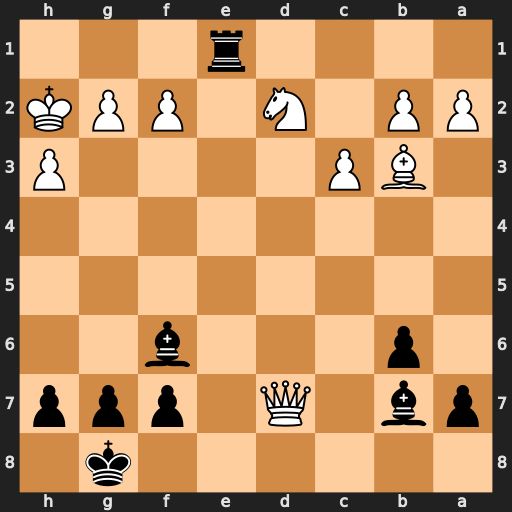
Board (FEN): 6k1/pb1Q1ppp/1p3b2/8/8/1BP4P/PP1N1PPK/4r3
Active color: b
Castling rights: -
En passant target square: -
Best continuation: Be5+ f4 Bxf4+ g3 Rh1#